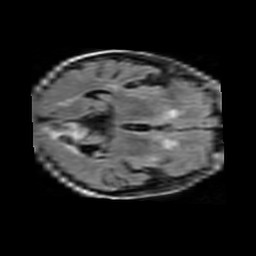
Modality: FLAIR
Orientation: axial
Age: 81
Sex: female
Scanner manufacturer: philips
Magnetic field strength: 1.5 T
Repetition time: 11 s
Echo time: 0.14 s